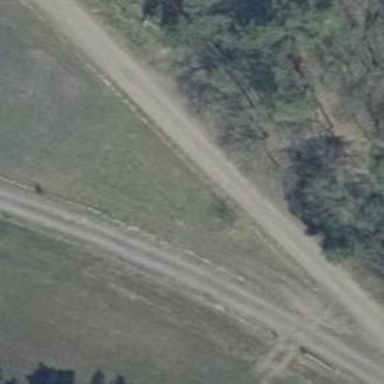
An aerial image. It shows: Service road with compacted surface.